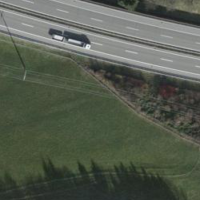
EUNIS habitat code: 57
Species observed at this site:
Milvus milvus
Pica pica
Sturnus vulgaris
Milvus migrans